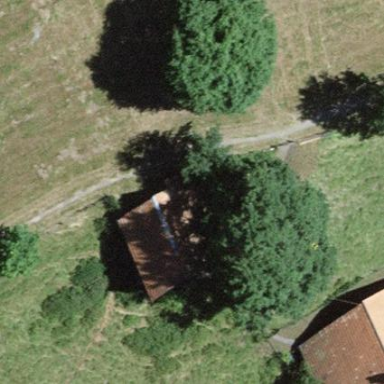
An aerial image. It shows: Rural barn.